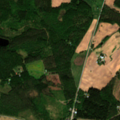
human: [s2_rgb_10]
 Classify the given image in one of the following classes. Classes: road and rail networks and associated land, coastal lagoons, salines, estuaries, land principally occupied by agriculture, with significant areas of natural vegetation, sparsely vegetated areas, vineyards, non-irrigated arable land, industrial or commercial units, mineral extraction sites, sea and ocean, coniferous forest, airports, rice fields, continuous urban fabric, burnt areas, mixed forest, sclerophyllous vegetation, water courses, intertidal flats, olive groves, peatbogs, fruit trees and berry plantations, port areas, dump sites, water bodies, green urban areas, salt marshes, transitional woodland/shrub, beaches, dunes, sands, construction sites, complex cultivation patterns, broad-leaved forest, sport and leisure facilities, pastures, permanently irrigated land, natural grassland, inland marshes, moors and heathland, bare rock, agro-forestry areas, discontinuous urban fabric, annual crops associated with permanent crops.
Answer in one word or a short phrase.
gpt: land principally occupied by agriculture, with significant areas of natural vegetation, coniferous forest, mixed forest, transitional woodland/shrub